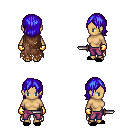
a pixel art fantasy rpg character, female body template, human, tanned skin, brown tattered cape, magenta pants, blue long bangs hairstyle, gold gloves, black slippers, dagger, four views (front, back, left, right), 2x2 character sprite sheet, small pixel art, hard edges, no anti-aliasing